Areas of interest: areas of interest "Daxing District Center for Disease Control and Prevention"
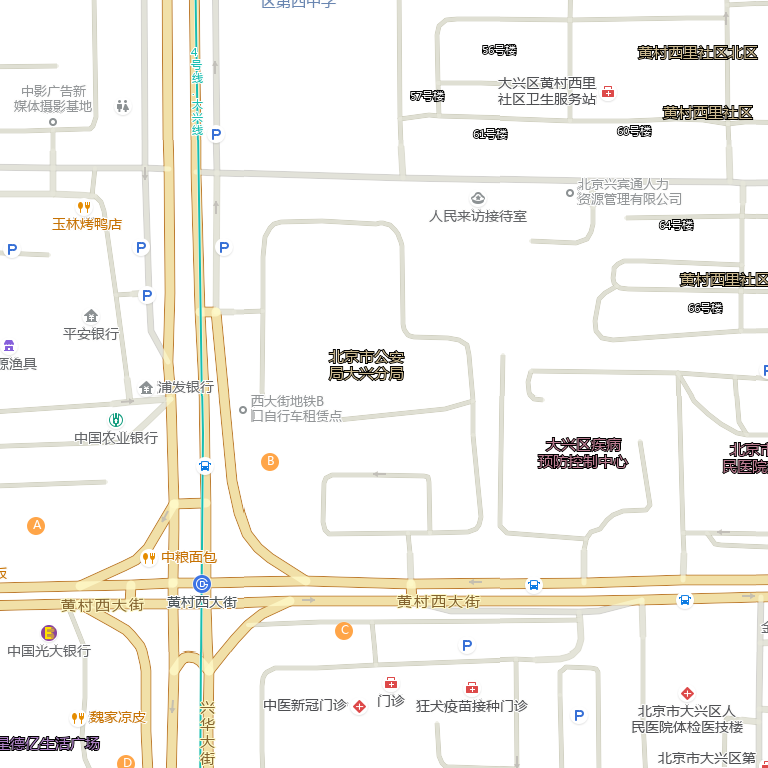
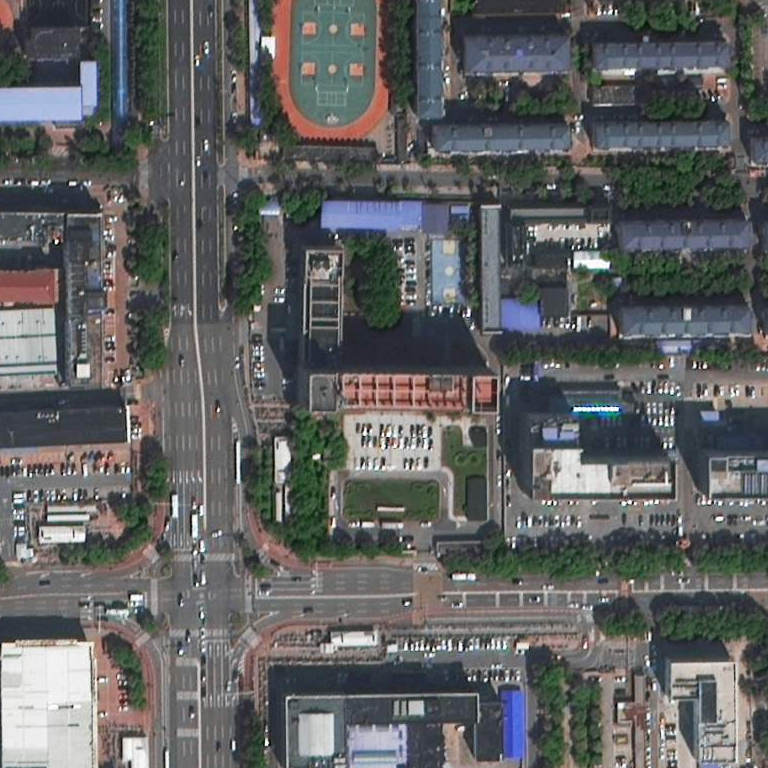